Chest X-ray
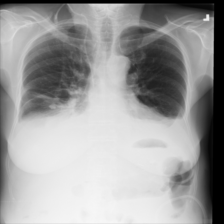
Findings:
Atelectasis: positive
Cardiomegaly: negative
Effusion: positive
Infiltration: negative
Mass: negative
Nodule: negative
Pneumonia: negative
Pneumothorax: negative
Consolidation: negative
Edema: negative
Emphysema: negative
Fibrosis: negative
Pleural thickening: negative
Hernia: negative